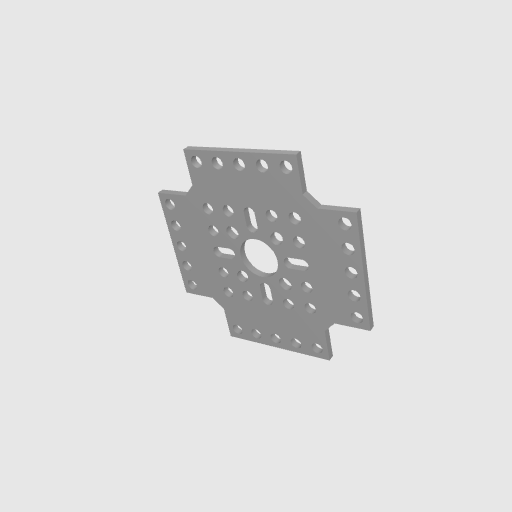
Part: FlatPatternBracket3-1